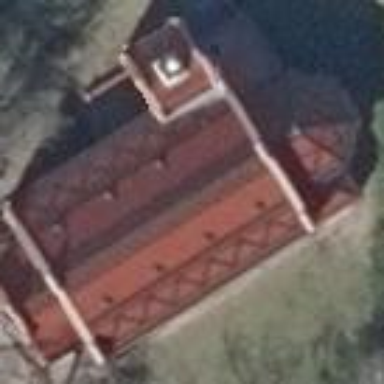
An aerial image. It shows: Neo-gothic church with gabled roof made of red roof tiles. The building is colored red and has blend of red and black on the roof. It is place of worship with historical significance.